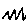
Label: zigzag